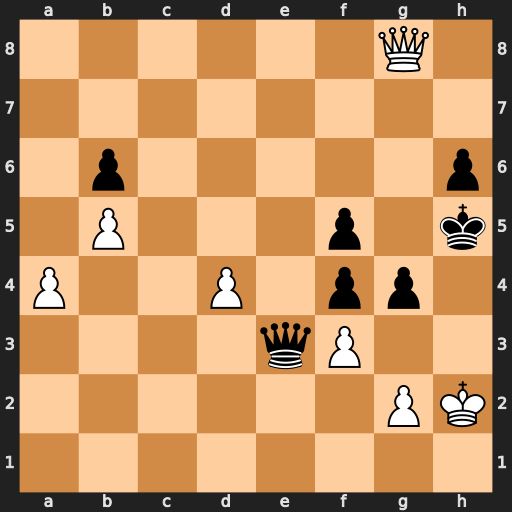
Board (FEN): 6Q1/8/1p5p/1P3p1k/P2P1pp1/4qP2/6PK/8
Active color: w
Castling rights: -
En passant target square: -
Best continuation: Qf7+ Kg5 Qg7+